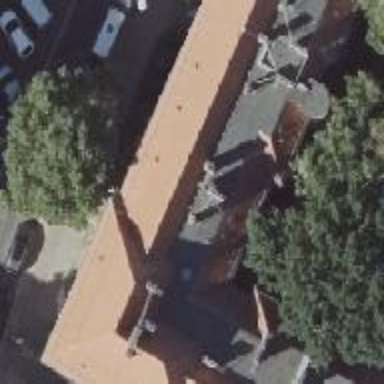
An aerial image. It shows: Apartment building with double saltbox roof shape.